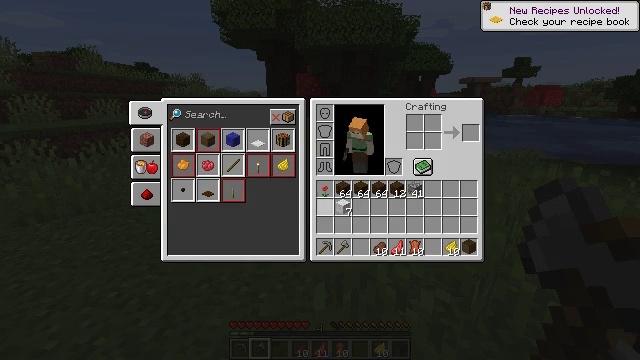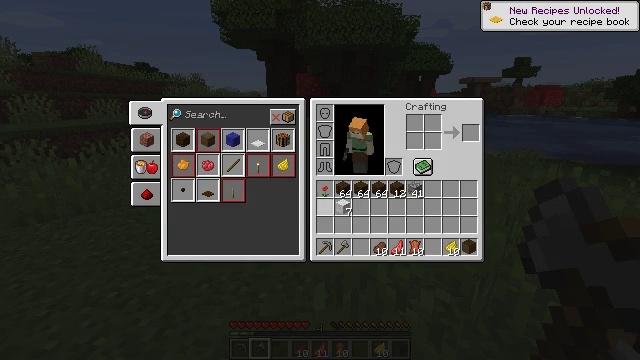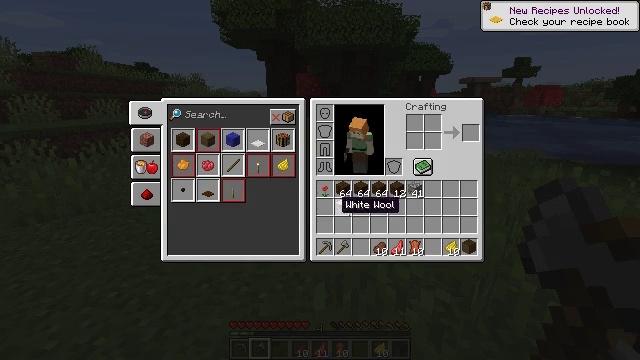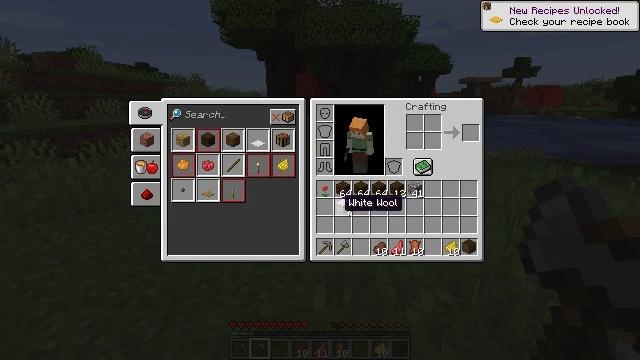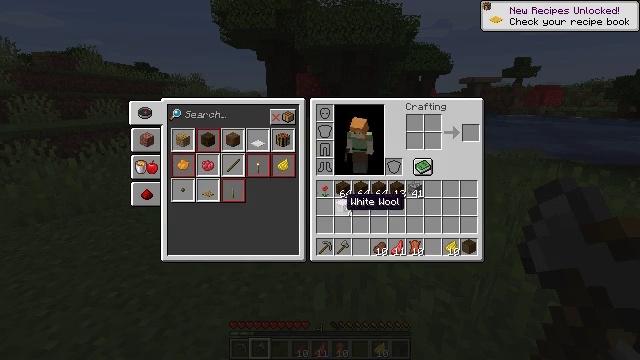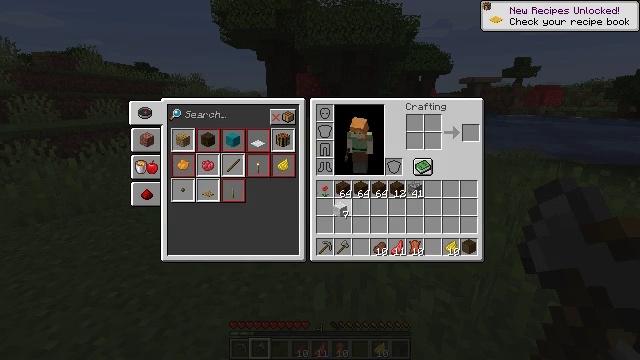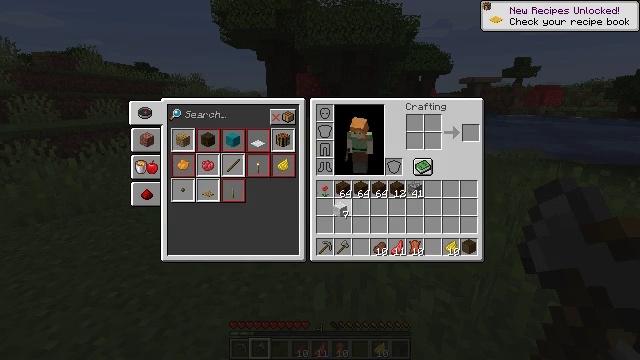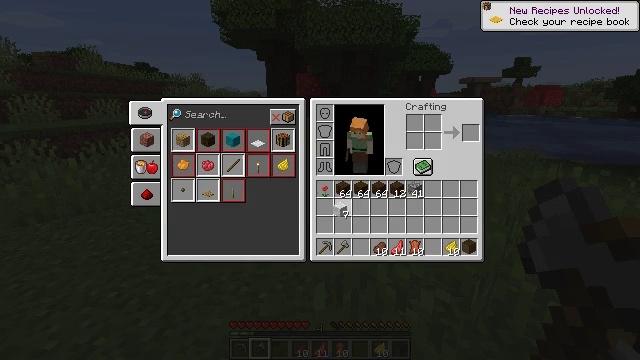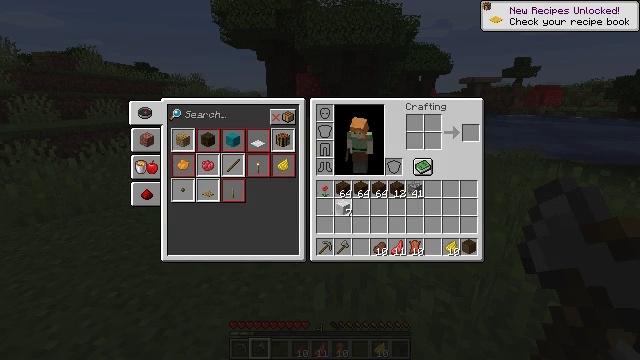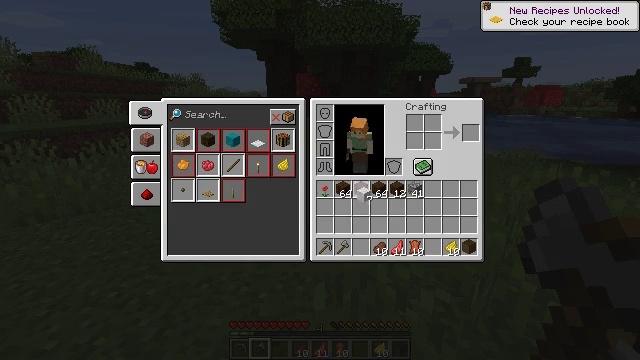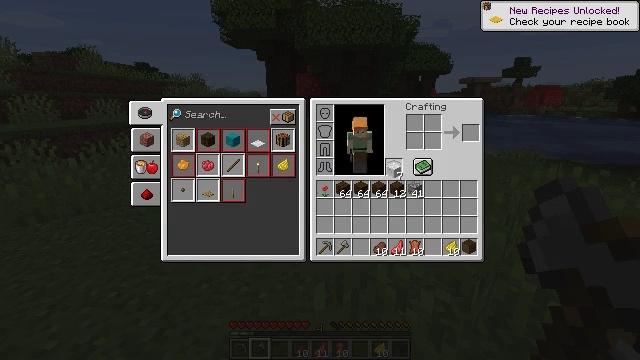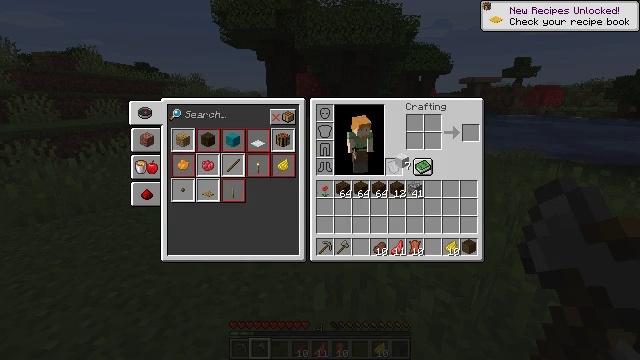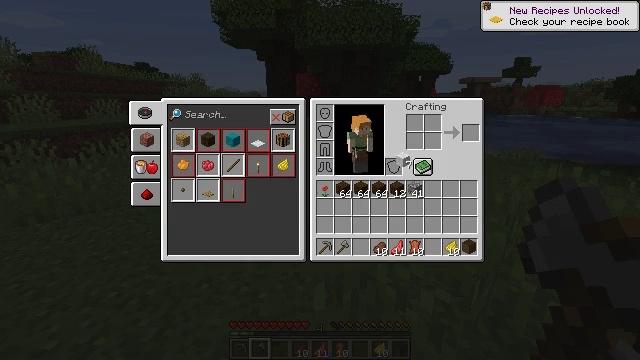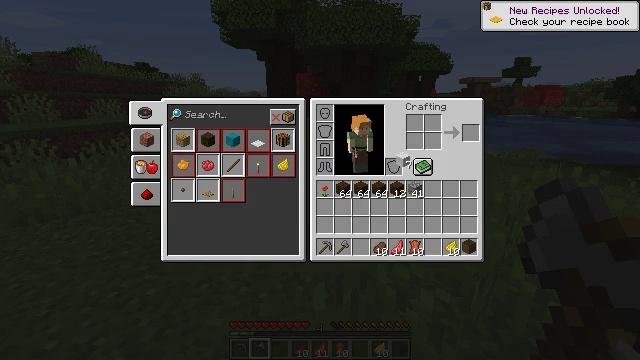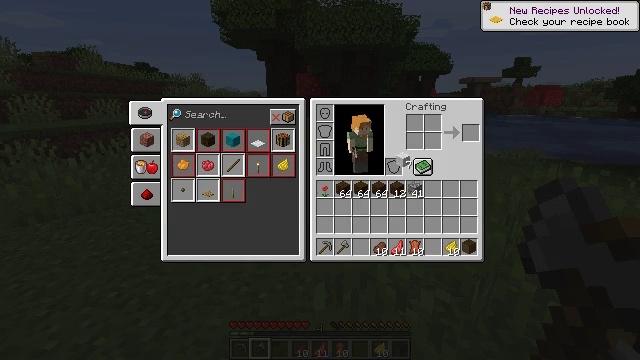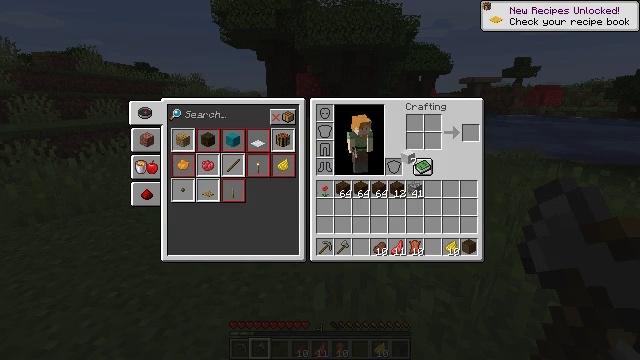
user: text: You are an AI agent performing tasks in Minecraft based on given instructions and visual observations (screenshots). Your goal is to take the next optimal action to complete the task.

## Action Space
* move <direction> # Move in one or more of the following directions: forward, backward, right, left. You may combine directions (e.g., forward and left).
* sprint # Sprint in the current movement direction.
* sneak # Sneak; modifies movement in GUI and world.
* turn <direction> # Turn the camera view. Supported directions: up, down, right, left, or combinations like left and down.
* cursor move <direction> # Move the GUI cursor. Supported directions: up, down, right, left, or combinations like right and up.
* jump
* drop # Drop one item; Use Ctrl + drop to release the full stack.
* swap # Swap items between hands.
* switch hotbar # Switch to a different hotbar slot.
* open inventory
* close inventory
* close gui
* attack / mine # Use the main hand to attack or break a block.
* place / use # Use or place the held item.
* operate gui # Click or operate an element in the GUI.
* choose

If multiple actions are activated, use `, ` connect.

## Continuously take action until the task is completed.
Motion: motion action
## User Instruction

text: Open the crafting table and craft yellow wool with yellow dye and white wool.
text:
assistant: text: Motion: no_op
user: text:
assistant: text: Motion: no_op
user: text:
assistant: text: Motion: no_op
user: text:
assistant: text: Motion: no_op
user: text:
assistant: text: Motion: operate gui
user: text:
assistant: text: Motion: operate gui
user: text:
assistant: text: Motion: operate gui
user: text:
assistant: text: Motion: no_op
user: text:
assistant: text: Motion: cursor move right and up
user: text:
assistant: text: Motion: cursor move right and up
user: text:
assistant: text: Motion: cursor move right and up
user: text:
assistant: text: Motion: no_op
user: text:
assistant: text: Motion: no_op
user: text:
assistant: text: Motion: no_op
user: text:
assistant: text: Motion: no_op
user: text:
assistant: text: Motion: cursor move up
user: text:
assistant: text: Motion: no_op
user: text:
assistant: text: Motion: no_op
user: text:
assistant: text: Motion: operate gui
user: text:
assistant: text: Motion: operate gui
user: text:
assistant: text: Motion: no_op
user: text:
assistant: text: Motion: cursor move right
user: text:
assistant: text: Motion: cursor move right and down
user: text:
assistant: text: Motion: cursor move right and down
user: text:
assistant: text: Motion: cursor move right and down
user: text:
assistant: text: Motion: cursor move down
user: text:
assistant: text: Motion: sneak
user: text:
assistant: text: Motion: sneak
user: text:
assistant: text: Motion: sneak
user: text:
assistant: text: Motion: sneak